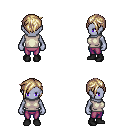
a pixel art fantasy rpg character, female body template, dark elf, purple skin, white sleeveless shirt, magenta pants, white blonde pixie cut hairstyle, black shoes, four views (front, back, left, right), 2x2 character sprite sheet, small pixel art, hard edges, no anti-aliasing